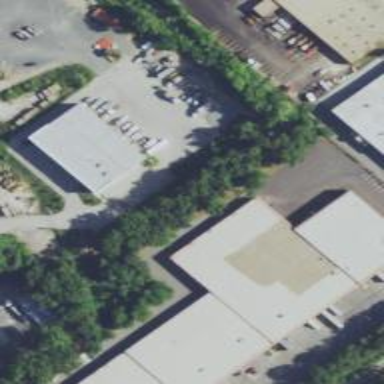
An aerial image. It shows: Warehouse.